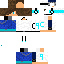
A female human skin with medium skin, wearing brown long hair dressed in a blue hoodie and blue pants, featuring a closed mouth.